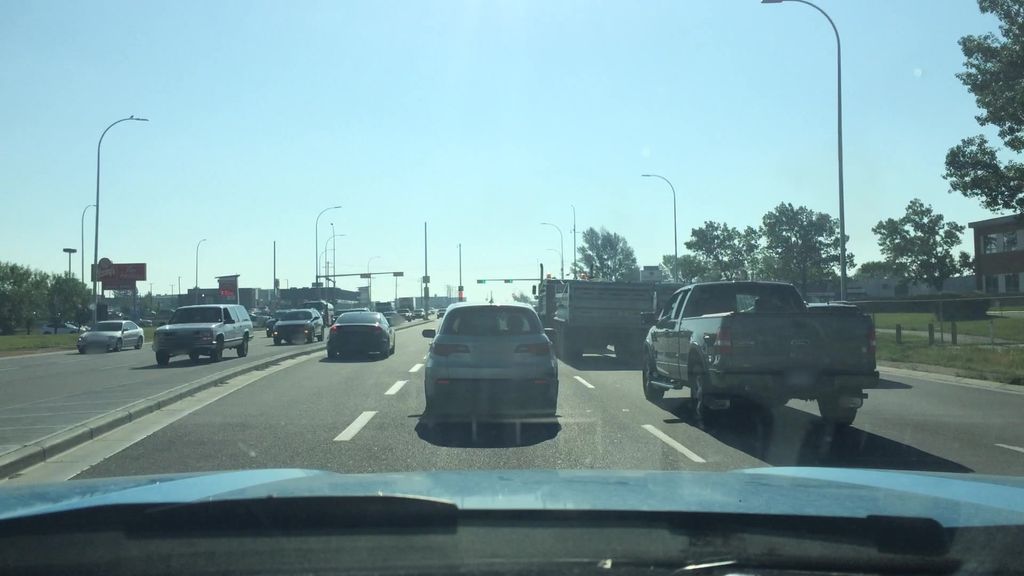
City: calgary